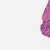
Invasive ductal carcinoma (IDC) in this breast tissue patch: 0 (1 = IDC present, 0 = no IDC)